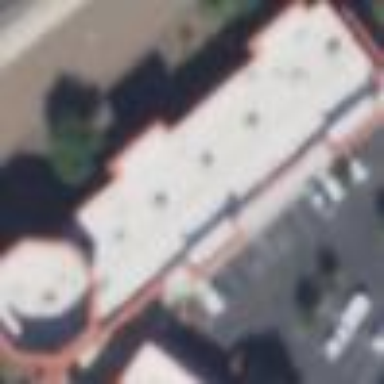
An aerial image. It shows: Flat roof retail building.